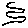
Label: zigzag